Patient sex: M
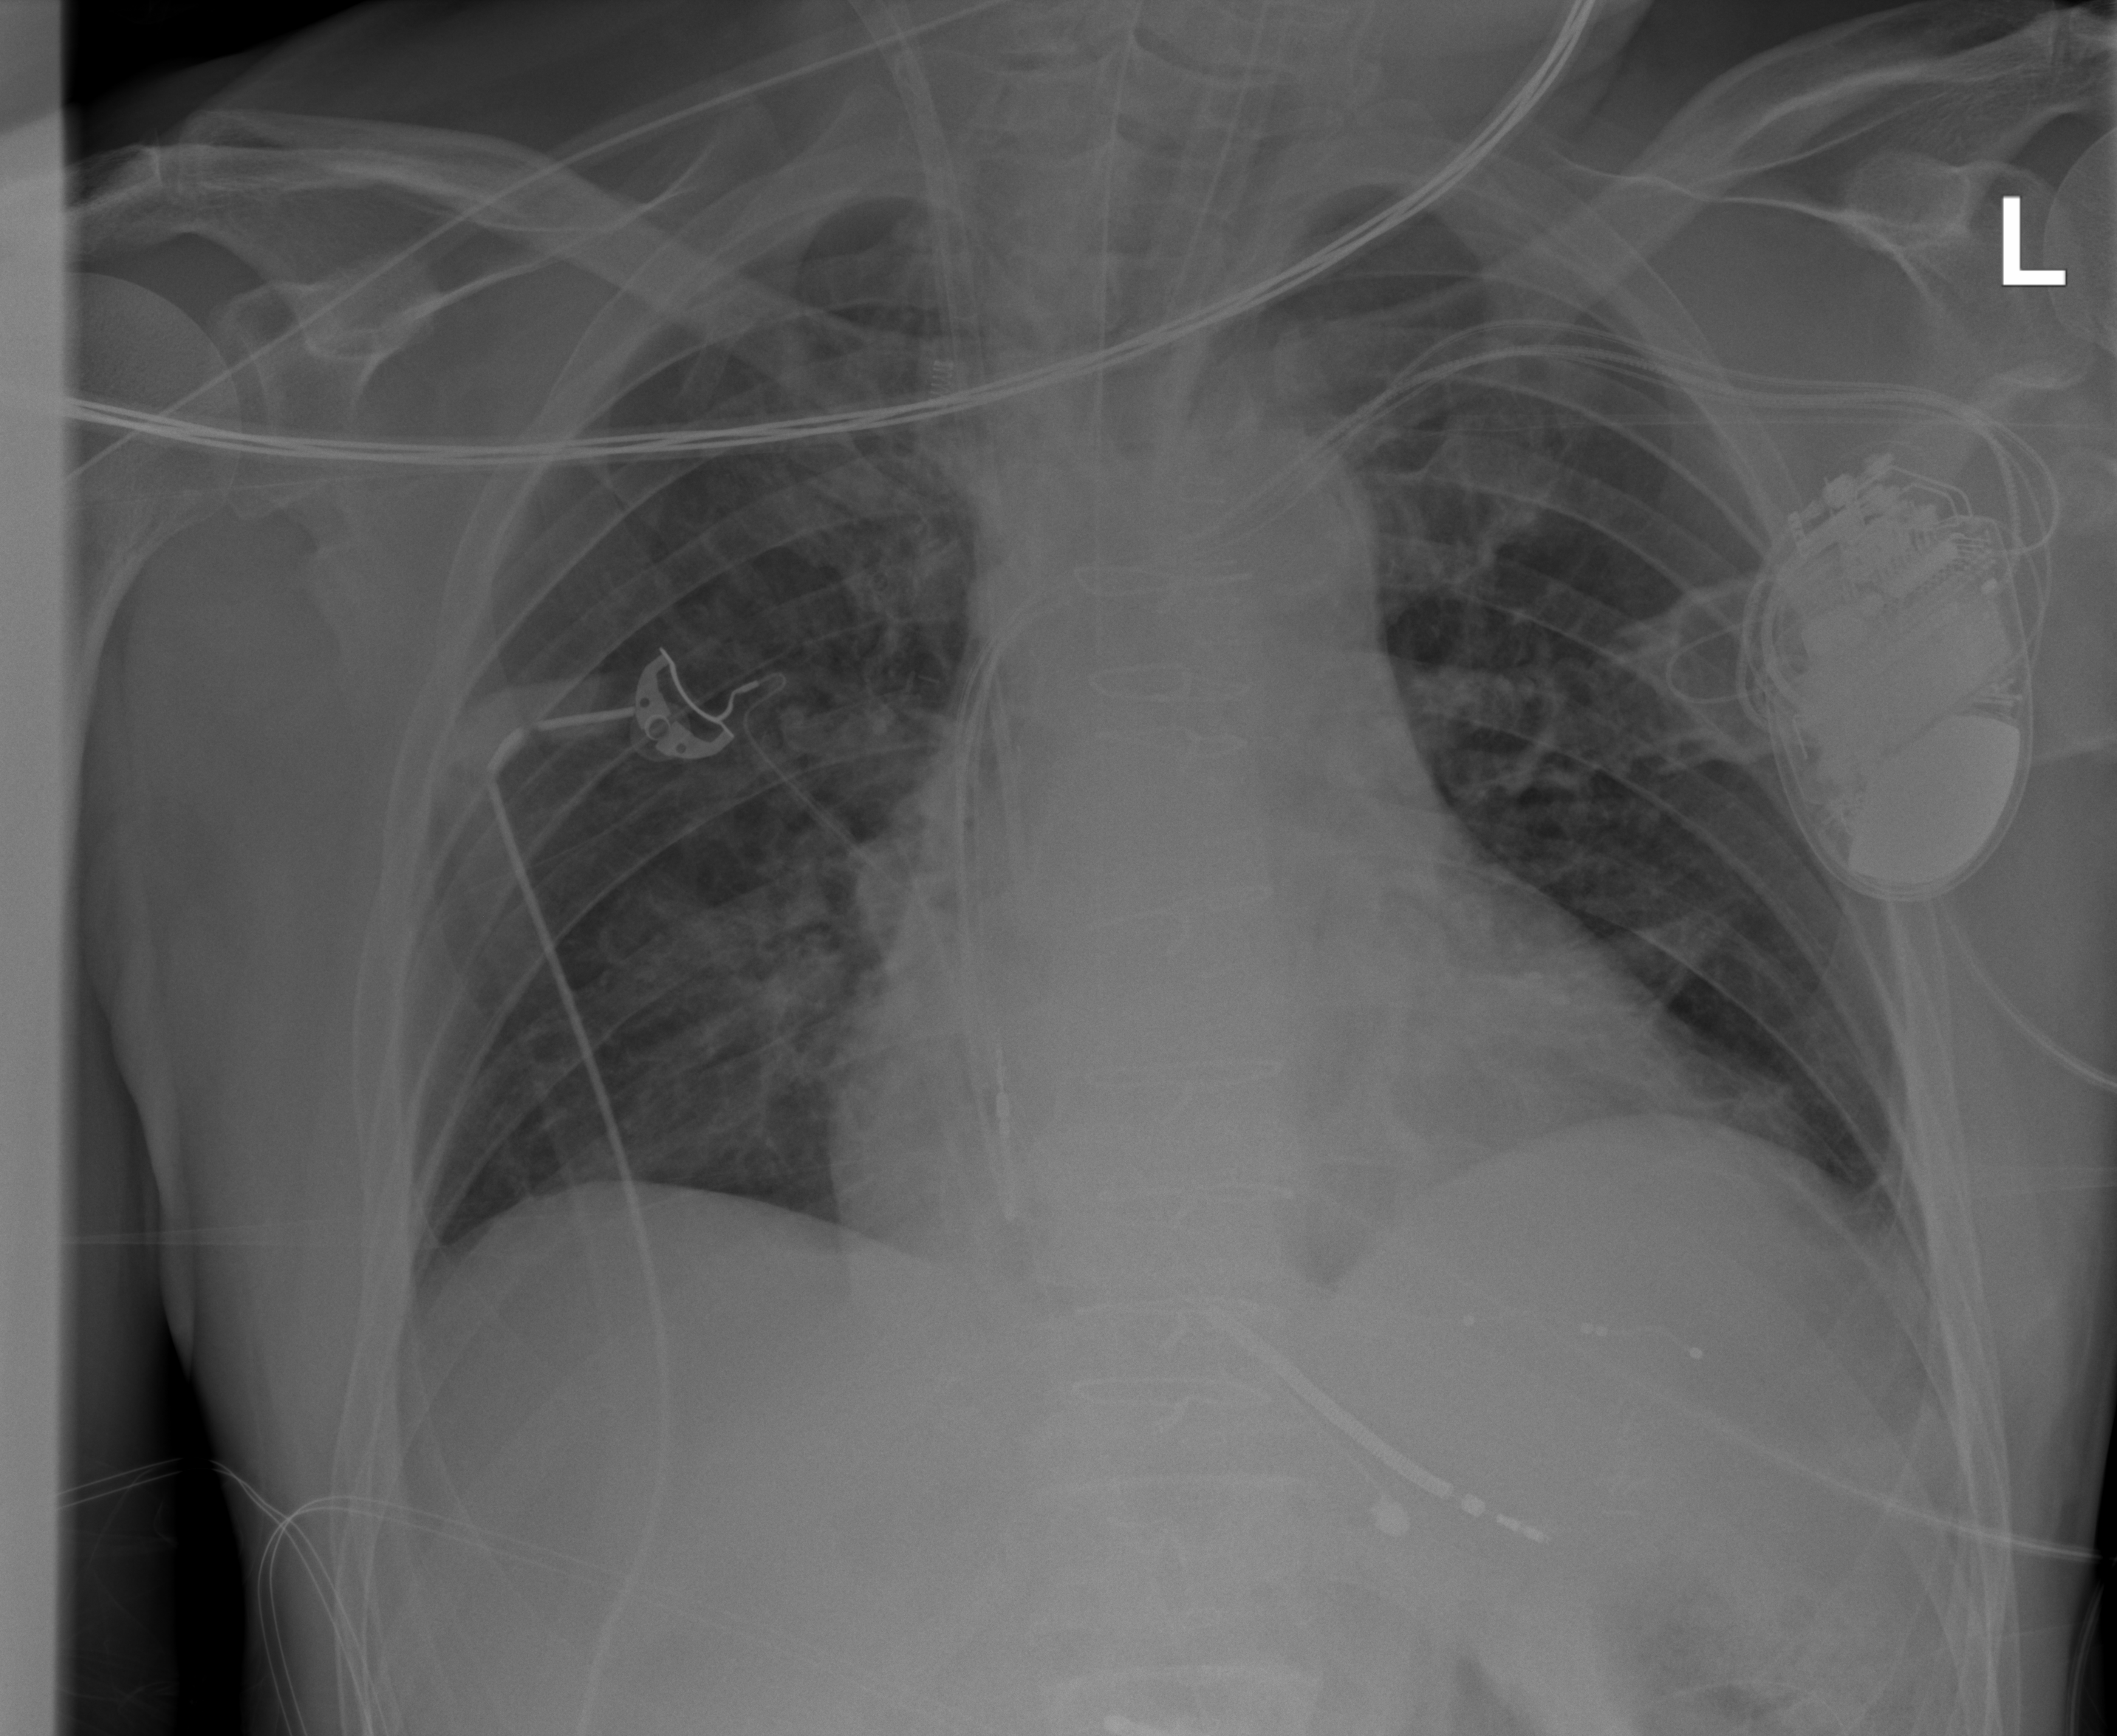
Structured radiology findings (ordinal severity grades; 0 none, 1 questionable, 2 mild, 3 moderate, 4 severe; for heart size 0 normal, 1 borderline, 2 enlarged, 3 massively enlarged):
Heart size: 2
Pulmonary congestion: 1
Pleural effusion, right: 0
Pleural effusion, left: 0
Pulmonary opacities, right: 2
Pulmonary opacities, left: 0
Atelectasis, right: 0
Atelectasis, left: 0